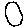
Label: circle